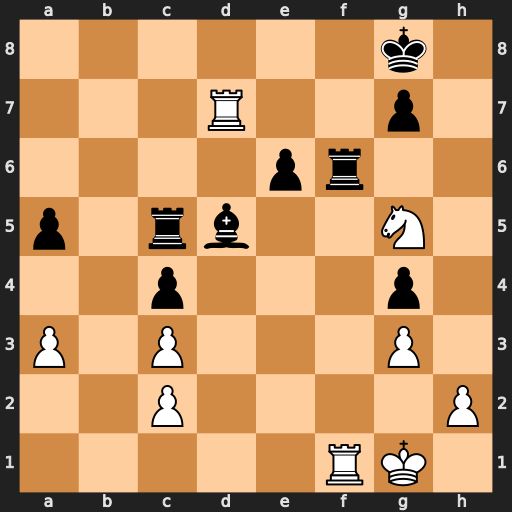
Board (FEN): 6k1/3R2p1/4pr2/p1rb2N1/2p3p1/P1P3P1/2P4P/5RK1
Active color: w
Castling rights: -
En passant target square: -
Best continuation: Rd8+ Rf8 Rfxf8#